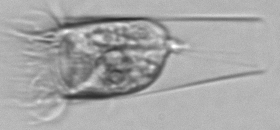
Label: Eutintinnus